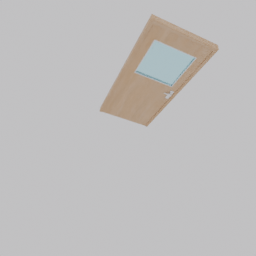
Label: architecture